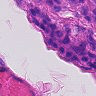
Metastatic tissue present: yes